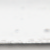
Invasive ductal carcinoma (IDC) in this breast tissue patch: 0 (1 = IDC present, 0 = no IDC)